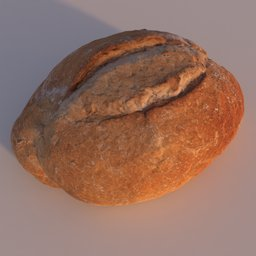
Label: nature